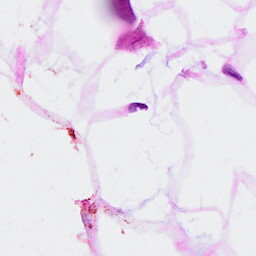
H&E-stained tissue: Breast